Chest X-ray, PA view. Patient: 58 years old, sex M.
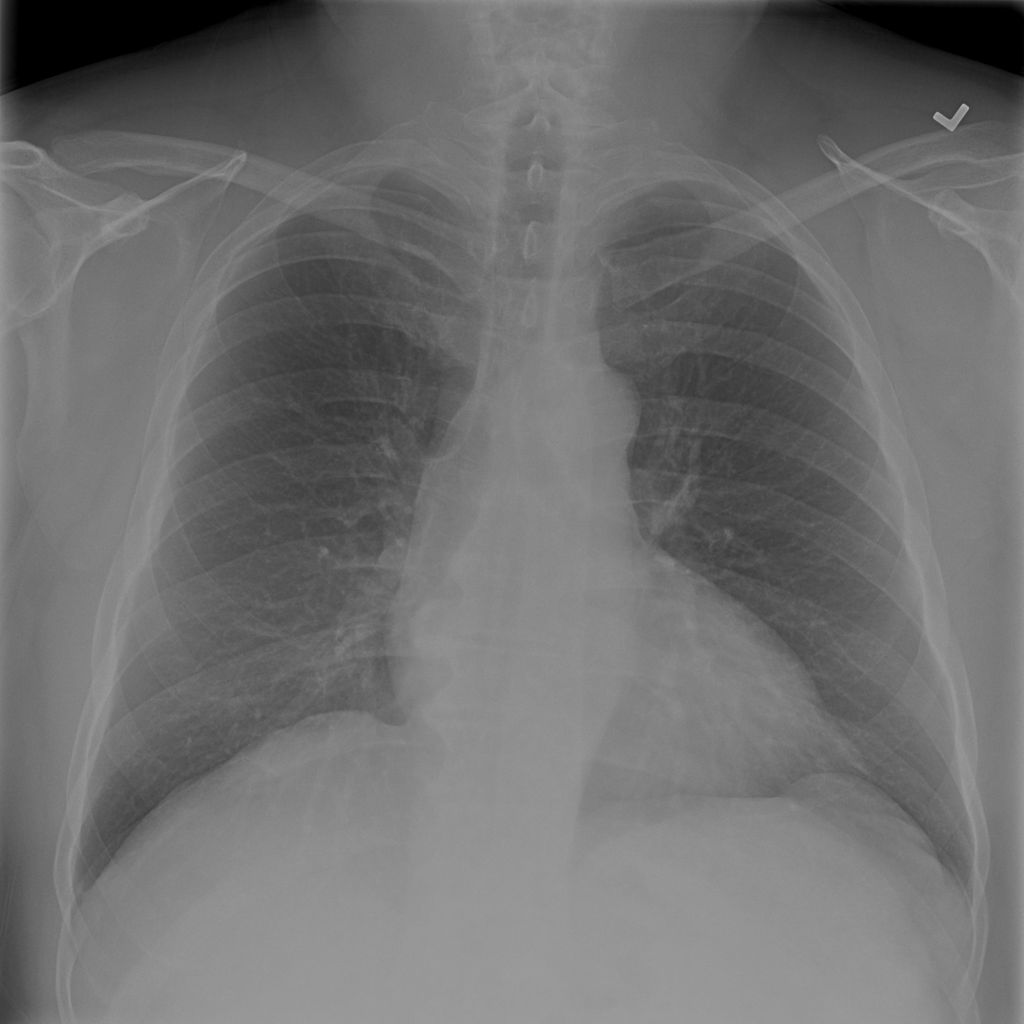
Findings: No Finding